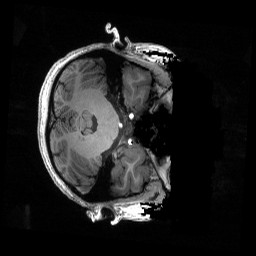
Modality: T1w
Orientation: axial
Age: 23
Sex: female
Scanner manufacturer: siemens
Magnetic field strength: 6.98 T
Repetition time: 2.53 s
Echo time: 0.00176 s